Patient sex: M
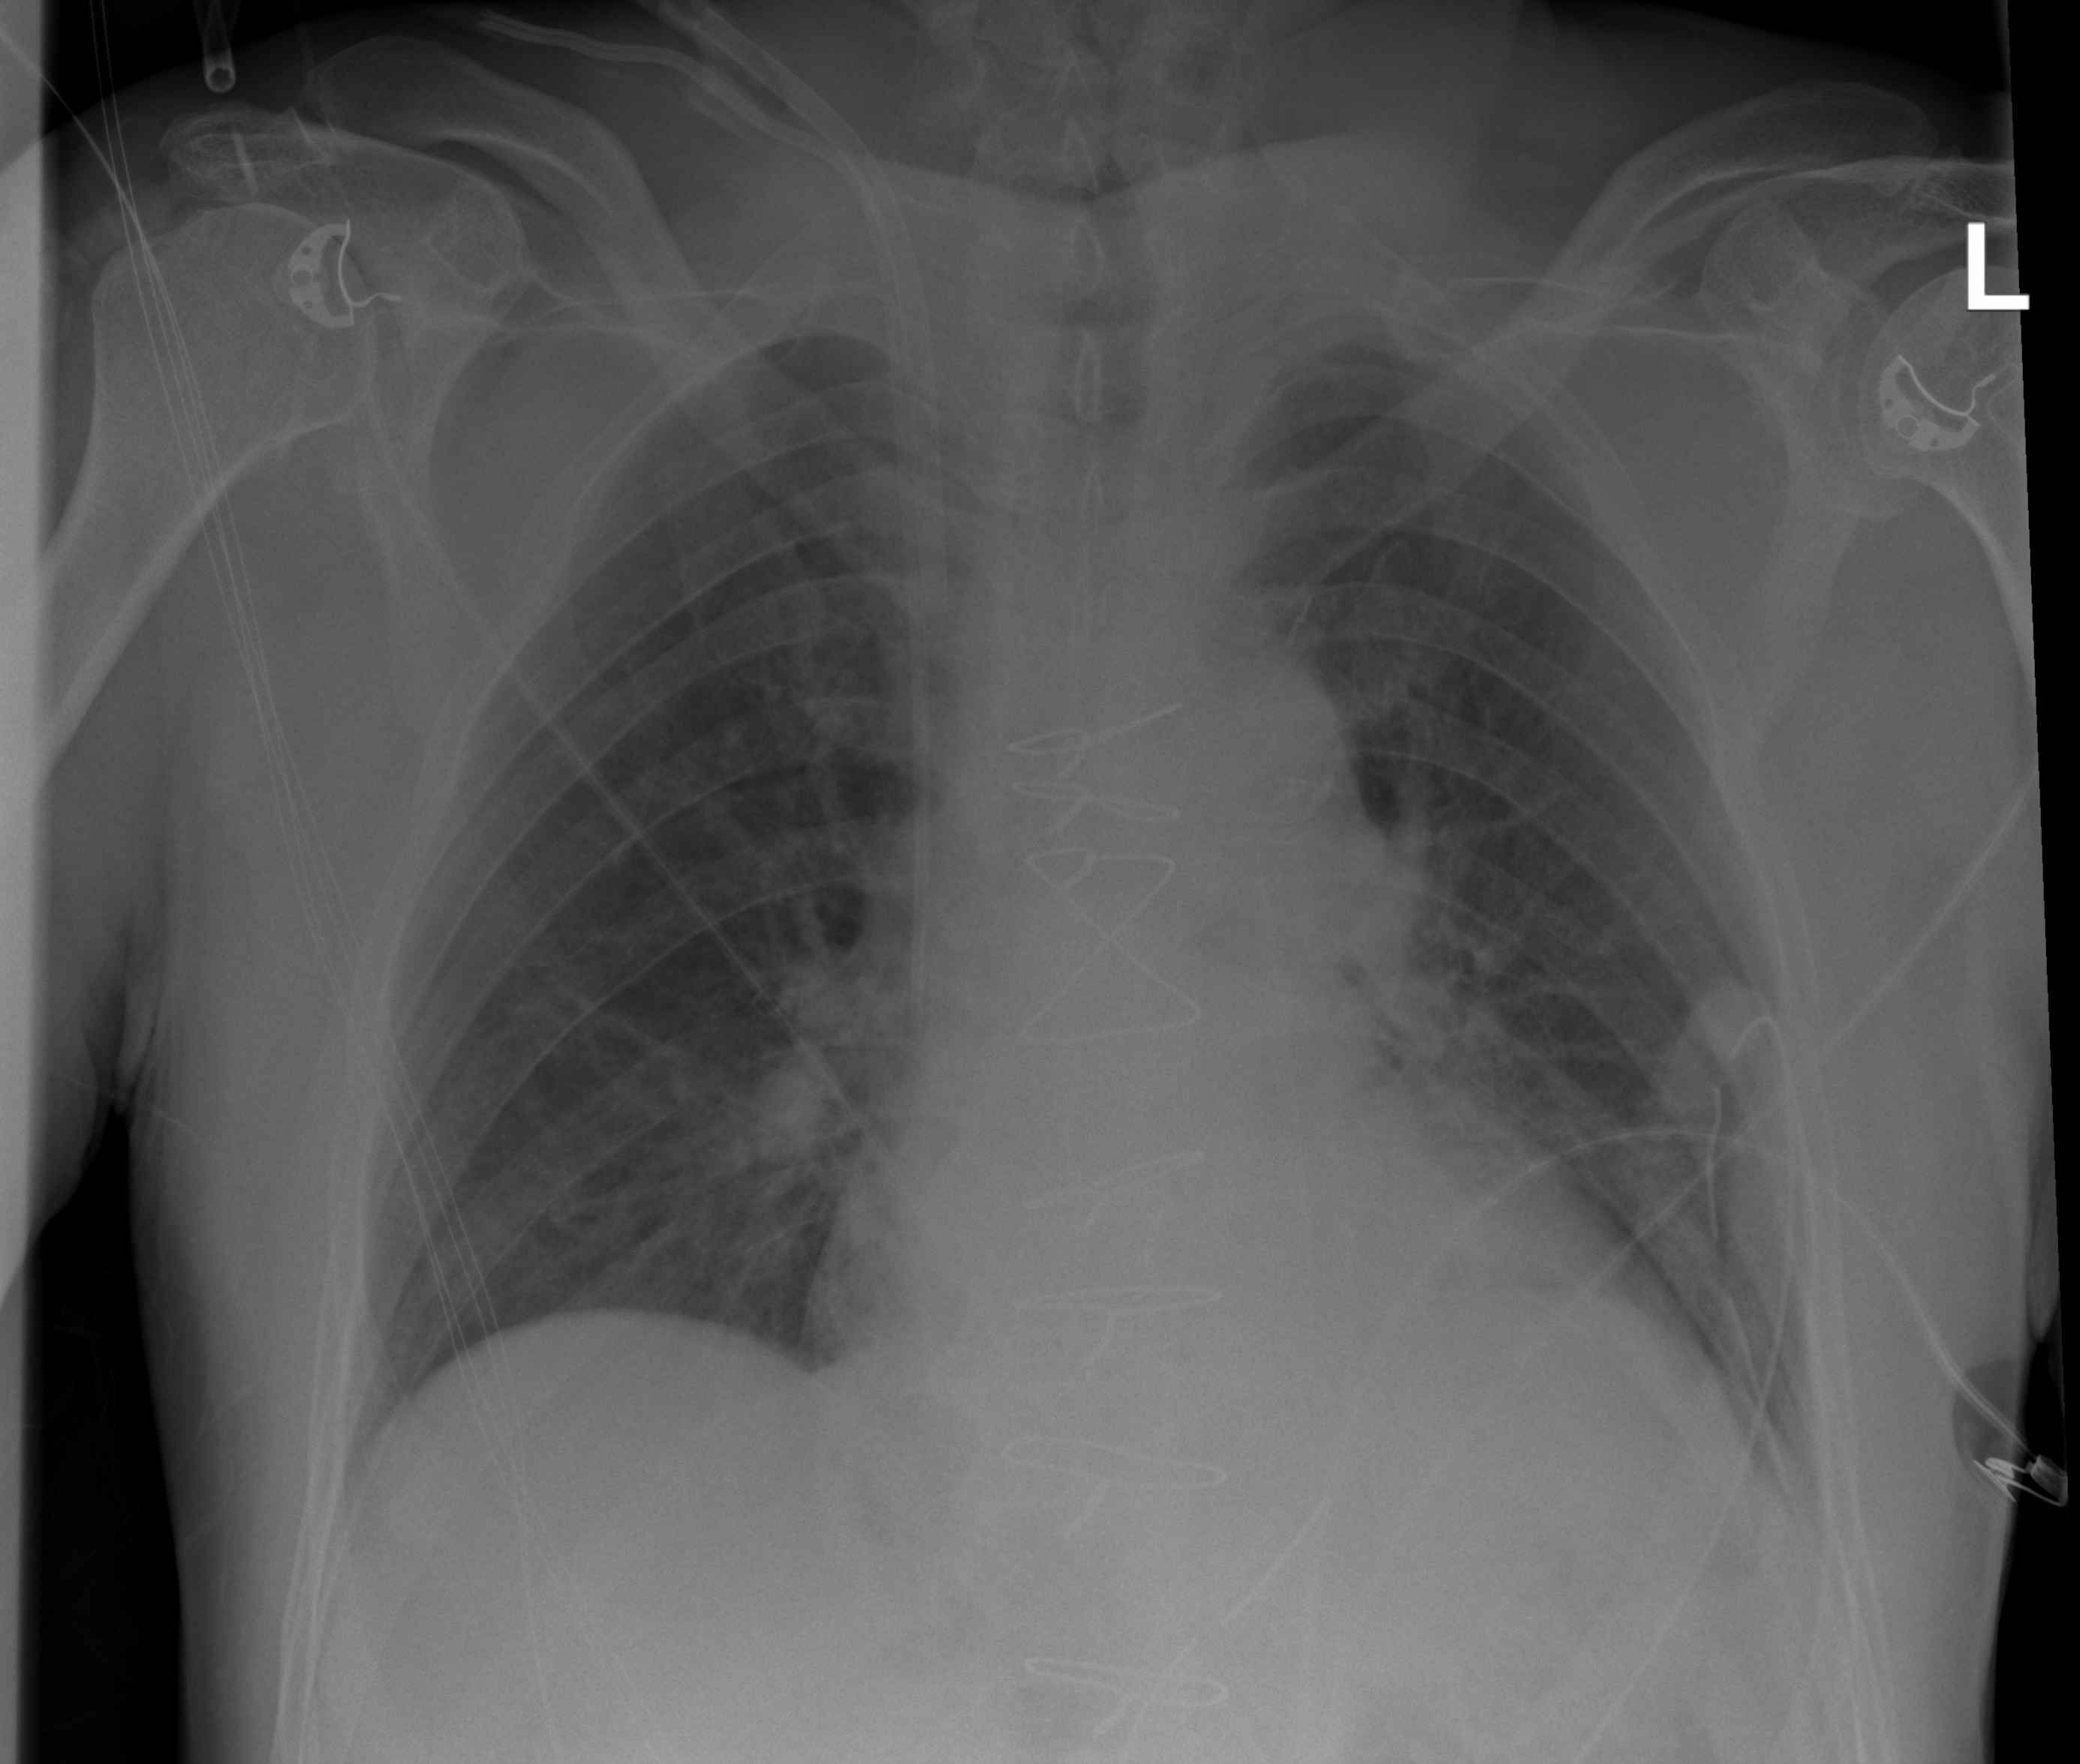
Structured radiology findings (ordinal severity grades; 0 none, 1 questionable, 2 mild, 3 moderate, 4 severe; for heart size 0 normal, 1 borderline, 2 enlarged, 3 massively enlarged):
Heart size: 1
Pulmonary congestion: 2
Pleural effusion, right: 0
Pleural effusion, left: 1
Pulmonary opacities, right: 1
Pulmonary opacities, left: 1
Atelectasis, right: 2
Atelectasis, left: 2